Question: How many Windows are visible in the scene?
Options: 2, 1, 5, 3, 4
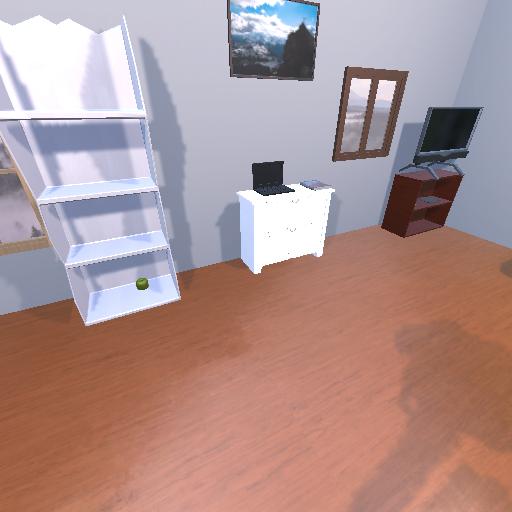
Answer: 2